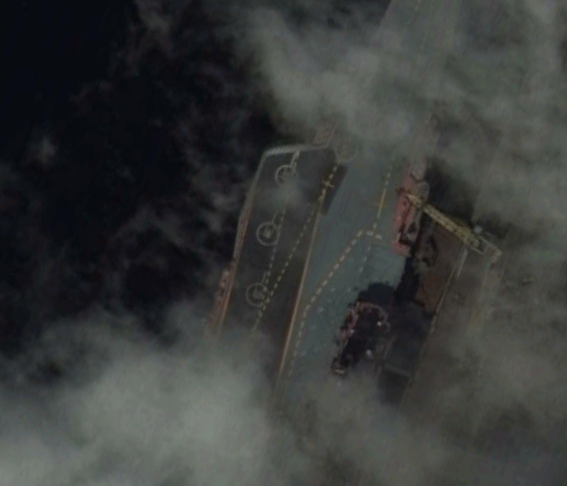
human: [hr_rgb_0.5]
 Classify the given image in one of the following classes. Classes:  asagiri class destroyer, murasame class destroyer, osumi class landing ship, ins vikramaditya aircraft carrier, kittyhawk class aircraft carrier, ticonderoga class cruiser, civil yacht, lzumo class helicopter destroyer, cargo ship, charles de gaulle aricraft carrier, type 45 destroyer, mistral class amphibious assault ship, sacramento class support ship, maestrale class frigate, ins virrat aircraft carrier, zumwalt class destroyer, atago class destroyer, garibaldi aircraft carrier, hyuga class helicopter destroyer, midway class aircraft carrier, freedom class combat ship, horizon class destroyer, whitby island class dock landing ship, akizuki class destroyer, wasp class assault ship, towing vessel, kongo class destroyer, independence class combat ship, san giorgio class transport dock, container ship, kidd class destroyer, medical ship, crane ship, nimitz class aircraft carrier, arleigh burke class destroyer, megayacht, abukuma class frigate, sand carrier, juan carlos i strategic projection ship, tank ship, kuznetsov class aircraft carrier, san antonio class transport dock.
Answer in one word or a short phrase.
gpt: Kuznetsov class aircraft carrier